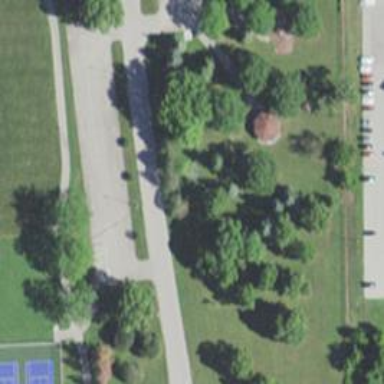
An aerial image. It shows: Disc golf hole.